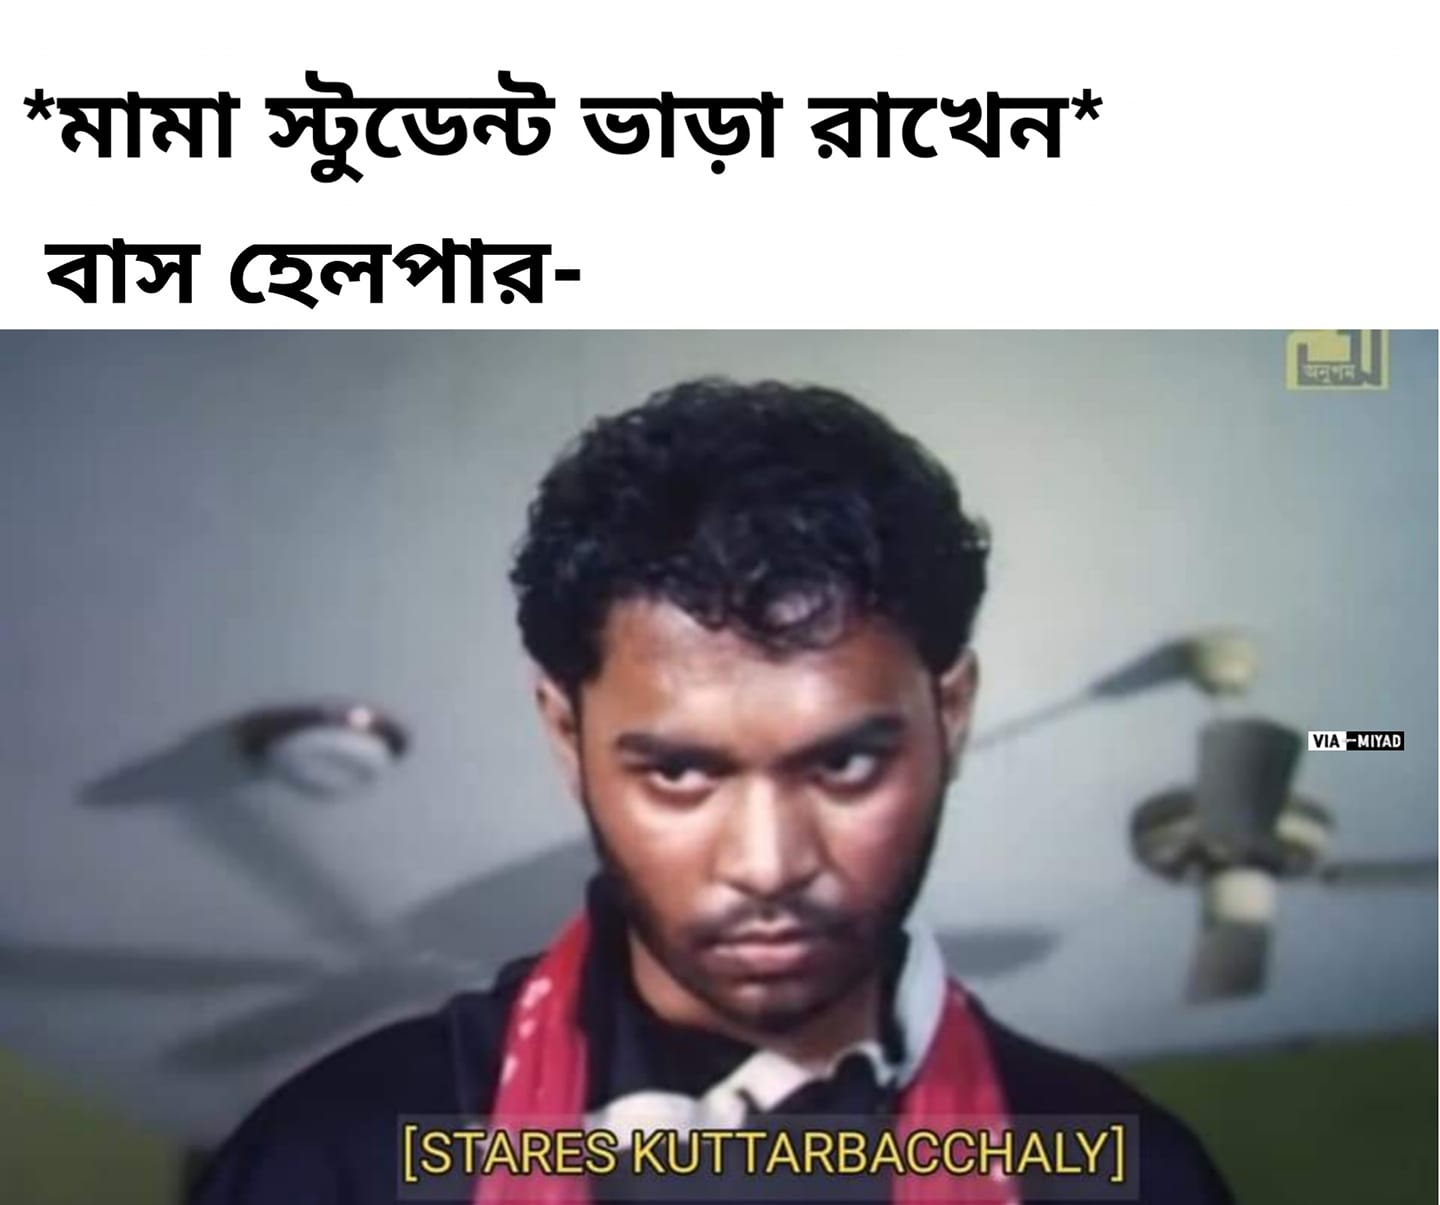
Caption: *মামা স্টুডেন্ট ভাড়া রাখেন*    বাস হেলপার -     [ STARES KUTTARBACCHALY]
Label: non-hate